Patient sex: M
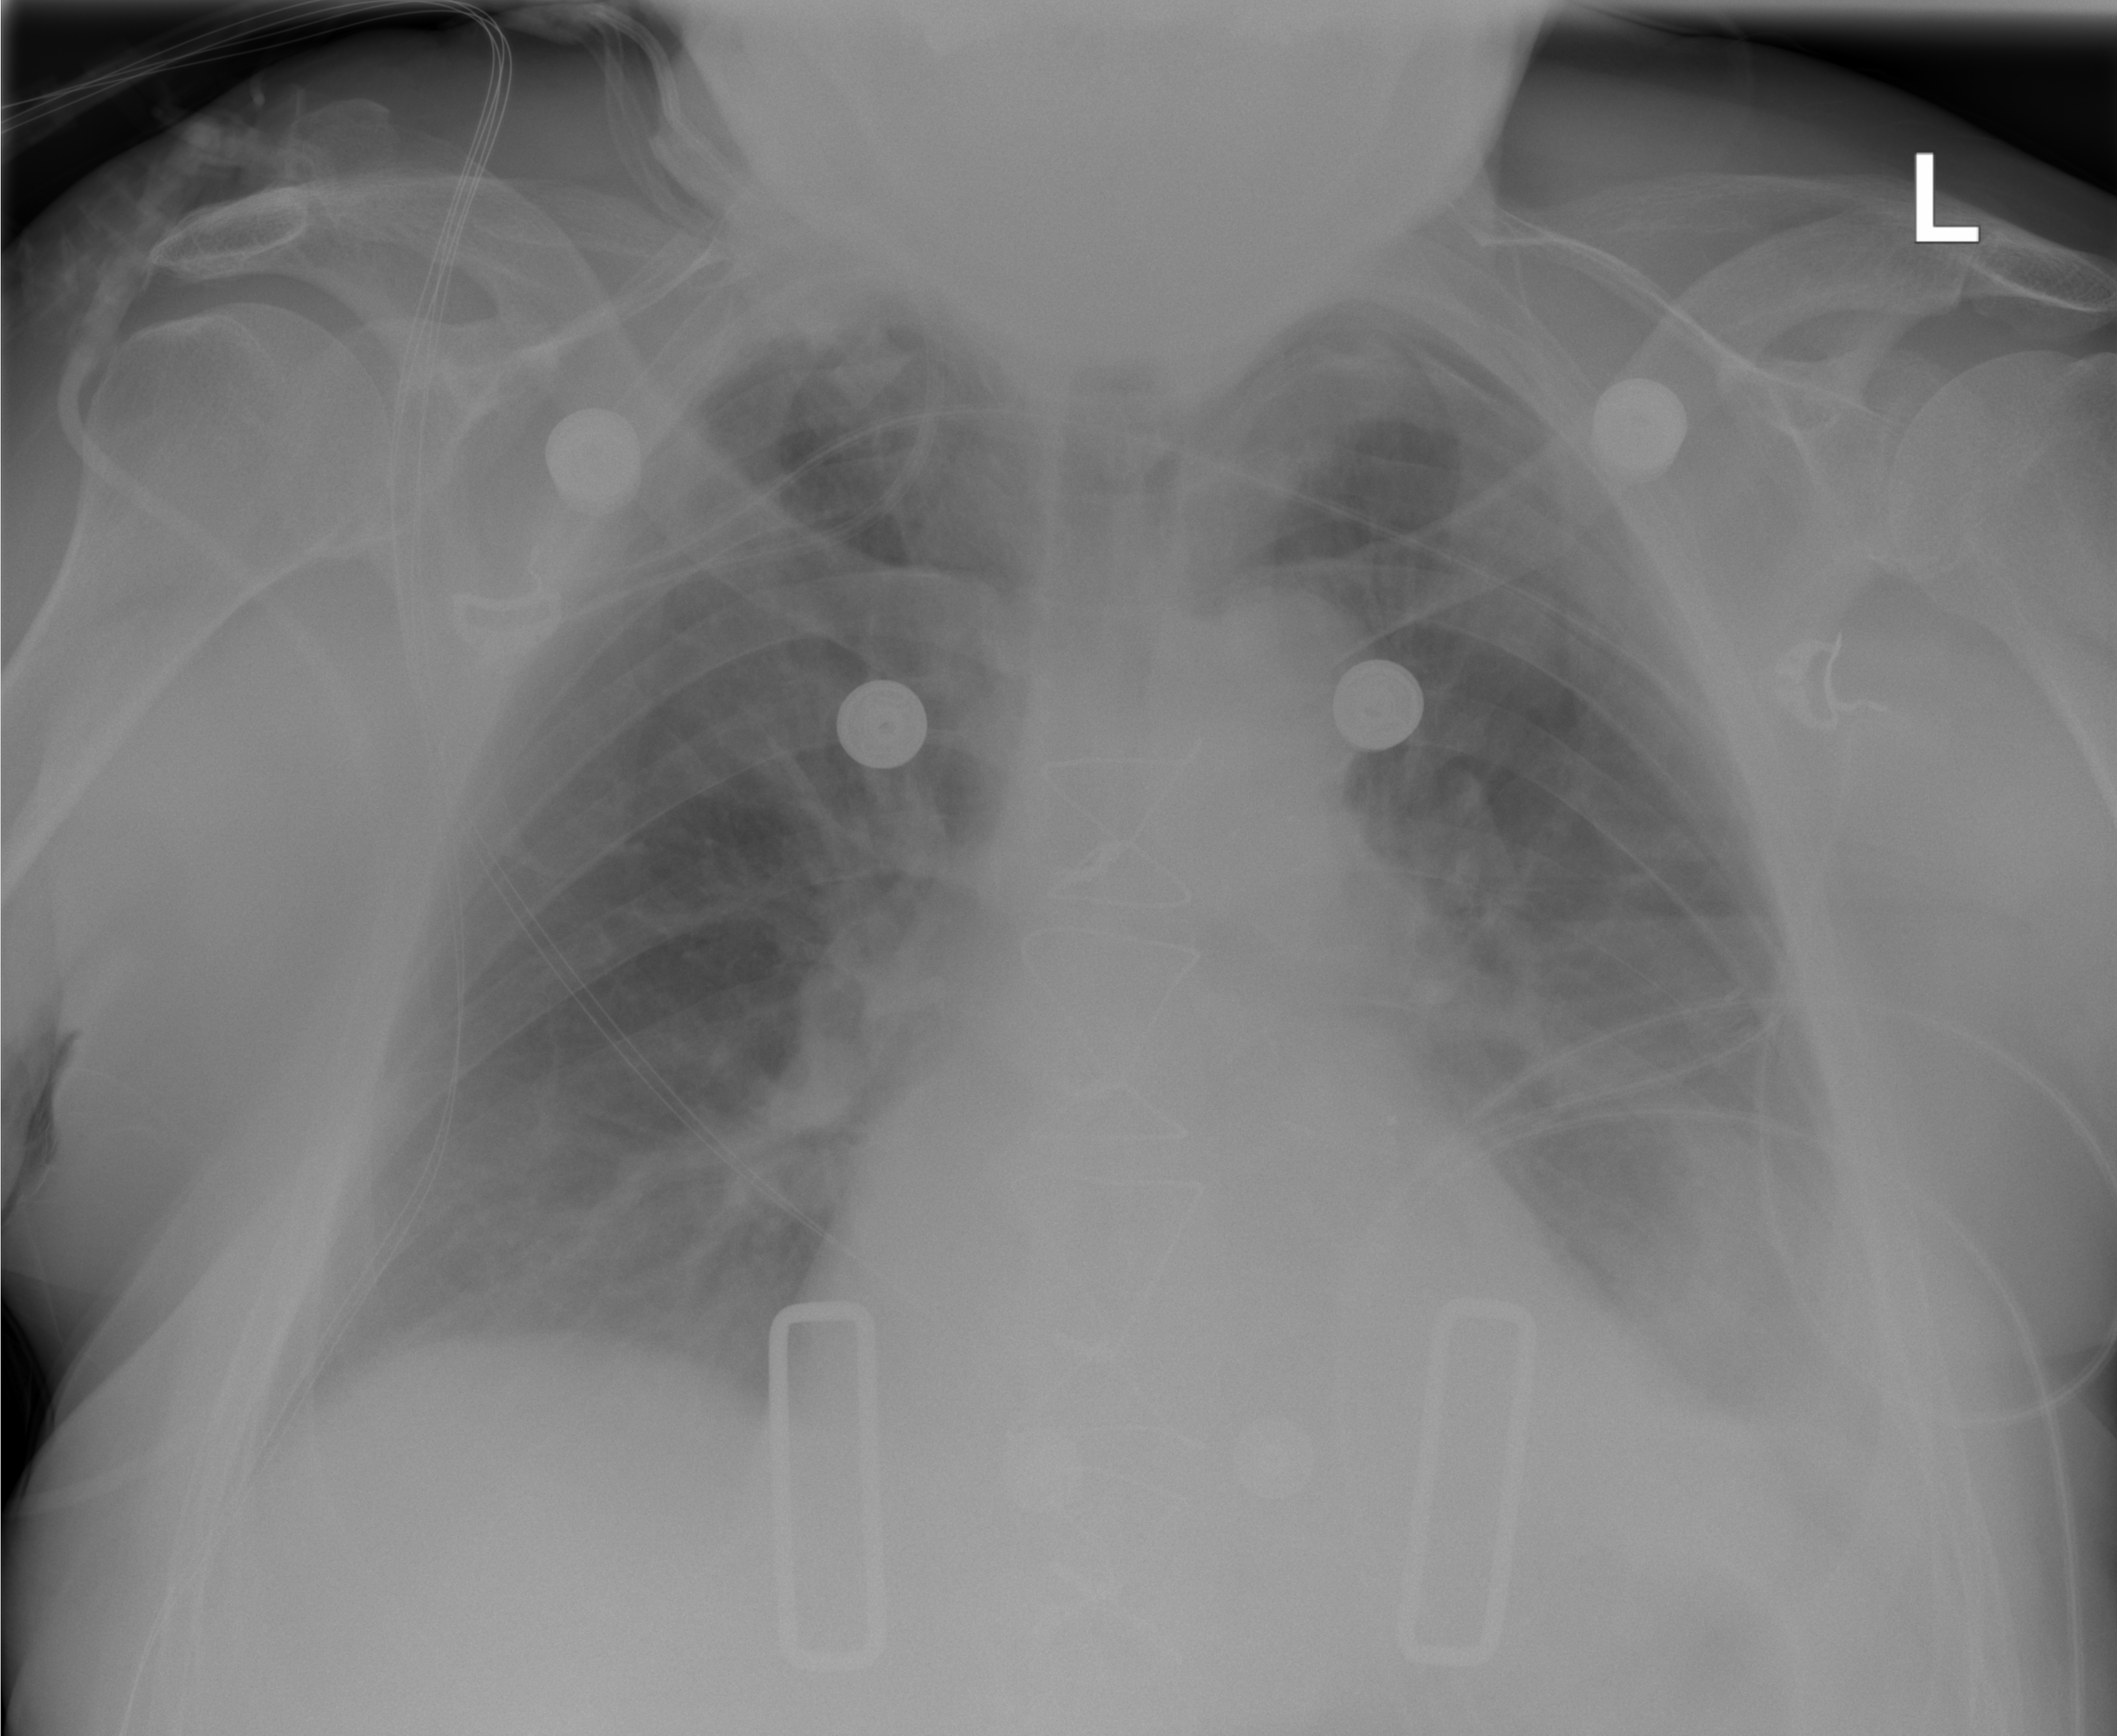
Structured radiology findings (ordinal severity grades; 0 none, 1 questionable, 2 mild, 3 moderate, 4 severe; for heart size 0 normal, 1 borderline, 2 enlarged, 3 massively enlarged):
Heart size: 0
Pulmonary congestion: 2
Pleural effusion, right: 0
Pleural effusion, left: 2
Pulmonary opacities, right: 0
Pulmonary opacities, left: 0
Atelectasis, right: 2
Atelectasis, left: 2